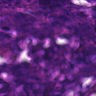
Metastatic tissue present: no